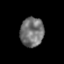
Tissue: prostate
Cell type: Epithelial cells
Senescence score: 0.3574
Nuclear area (px): 673
Mean DAPI intensity: 116.027